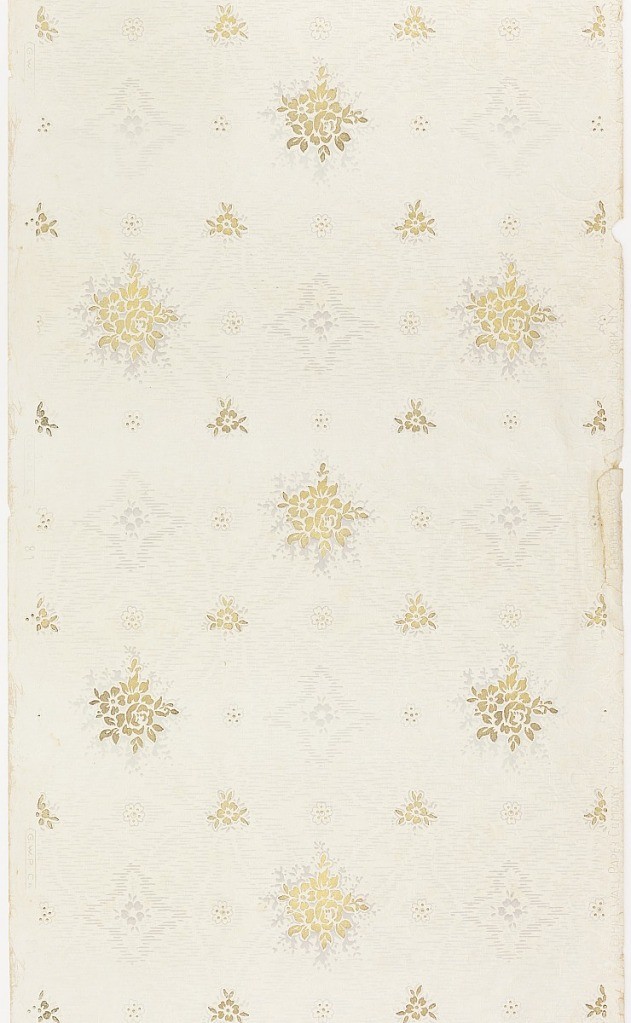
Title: Ceiling paper
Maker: Gledhill Wall Paper Co., New York, New York, founded 1900
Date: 1905–1915
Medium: Machine-printed paper, liquid mica
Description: Floral sprig in metallic gold surround by gray shadow effect altnates with quatrefoil motif. Separating these elements of petite five-petaled flowers and smaller gold floral motifs. Printed on off-white ground covered with moire effect.